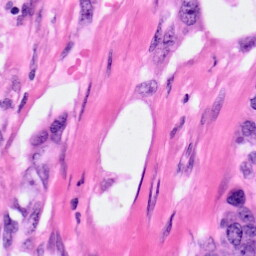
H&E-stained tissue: Pancreatic